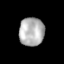
Tissue: lung
Cell type: Epithelial cells
Senescence score: 0.2373
Nuclear area (px): 699
Mean DAPI intensity: 178.79